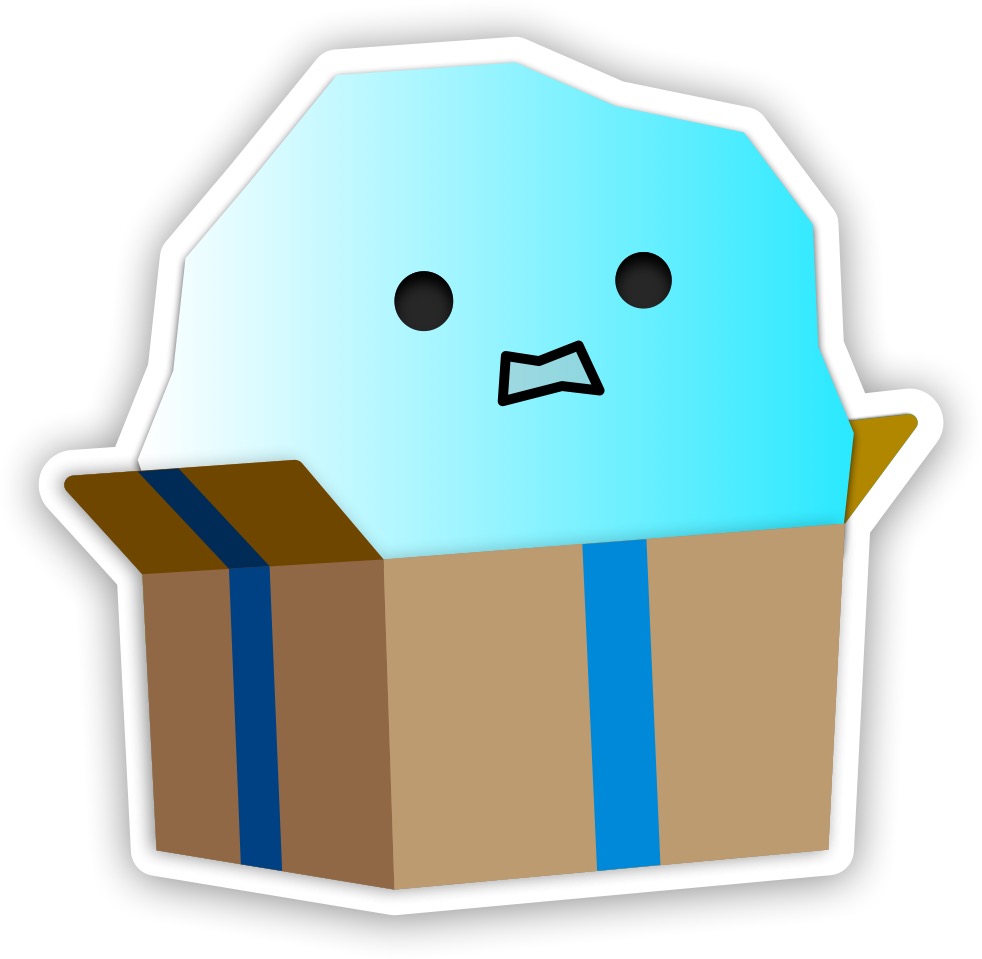
Label: others